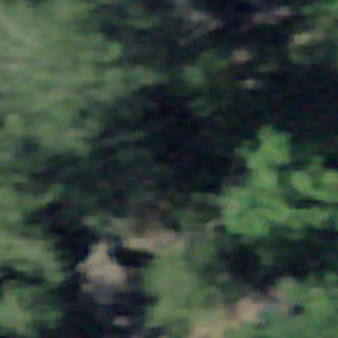
Label: other